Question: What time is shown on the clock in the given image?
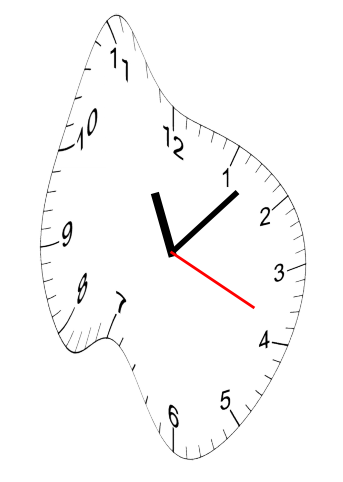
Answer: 11:07:19